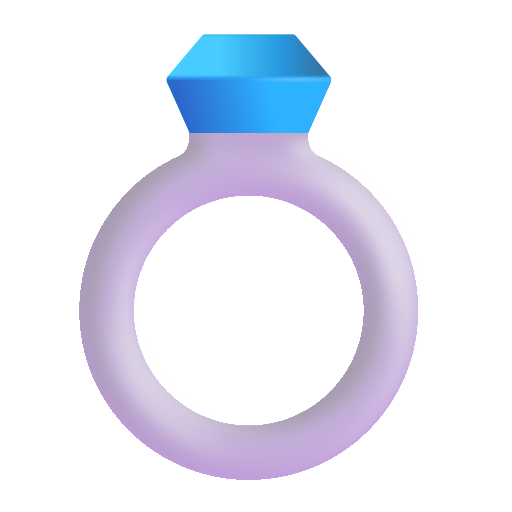
ring color